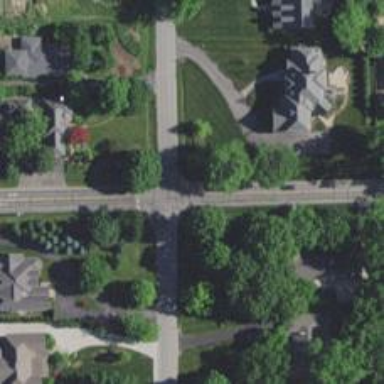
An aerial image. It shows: Stop road.